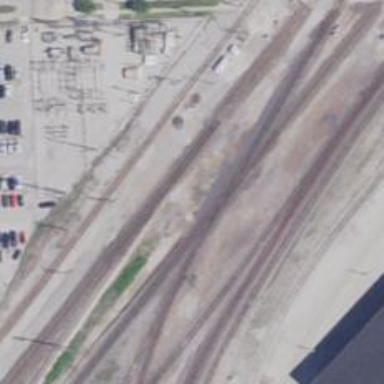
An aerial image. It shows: Industrial area with railway junction.